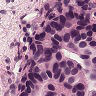
Metastatic tissue present: yes